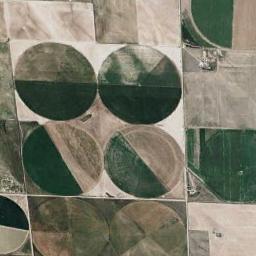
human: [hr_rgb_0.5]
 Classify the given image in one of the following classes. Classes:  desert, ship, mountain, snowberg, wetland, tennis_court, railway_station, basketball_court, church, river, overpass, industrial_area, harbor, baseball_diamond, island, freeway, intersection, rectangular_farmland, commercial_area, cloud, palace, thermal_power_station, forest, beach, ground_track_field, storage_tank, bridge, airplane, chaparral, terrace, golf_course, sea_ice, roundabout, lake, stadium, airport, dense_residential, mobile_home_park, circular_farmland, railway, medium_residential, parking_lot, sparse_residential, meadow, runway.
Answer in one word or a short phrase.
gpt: circular_farmland